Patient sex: M
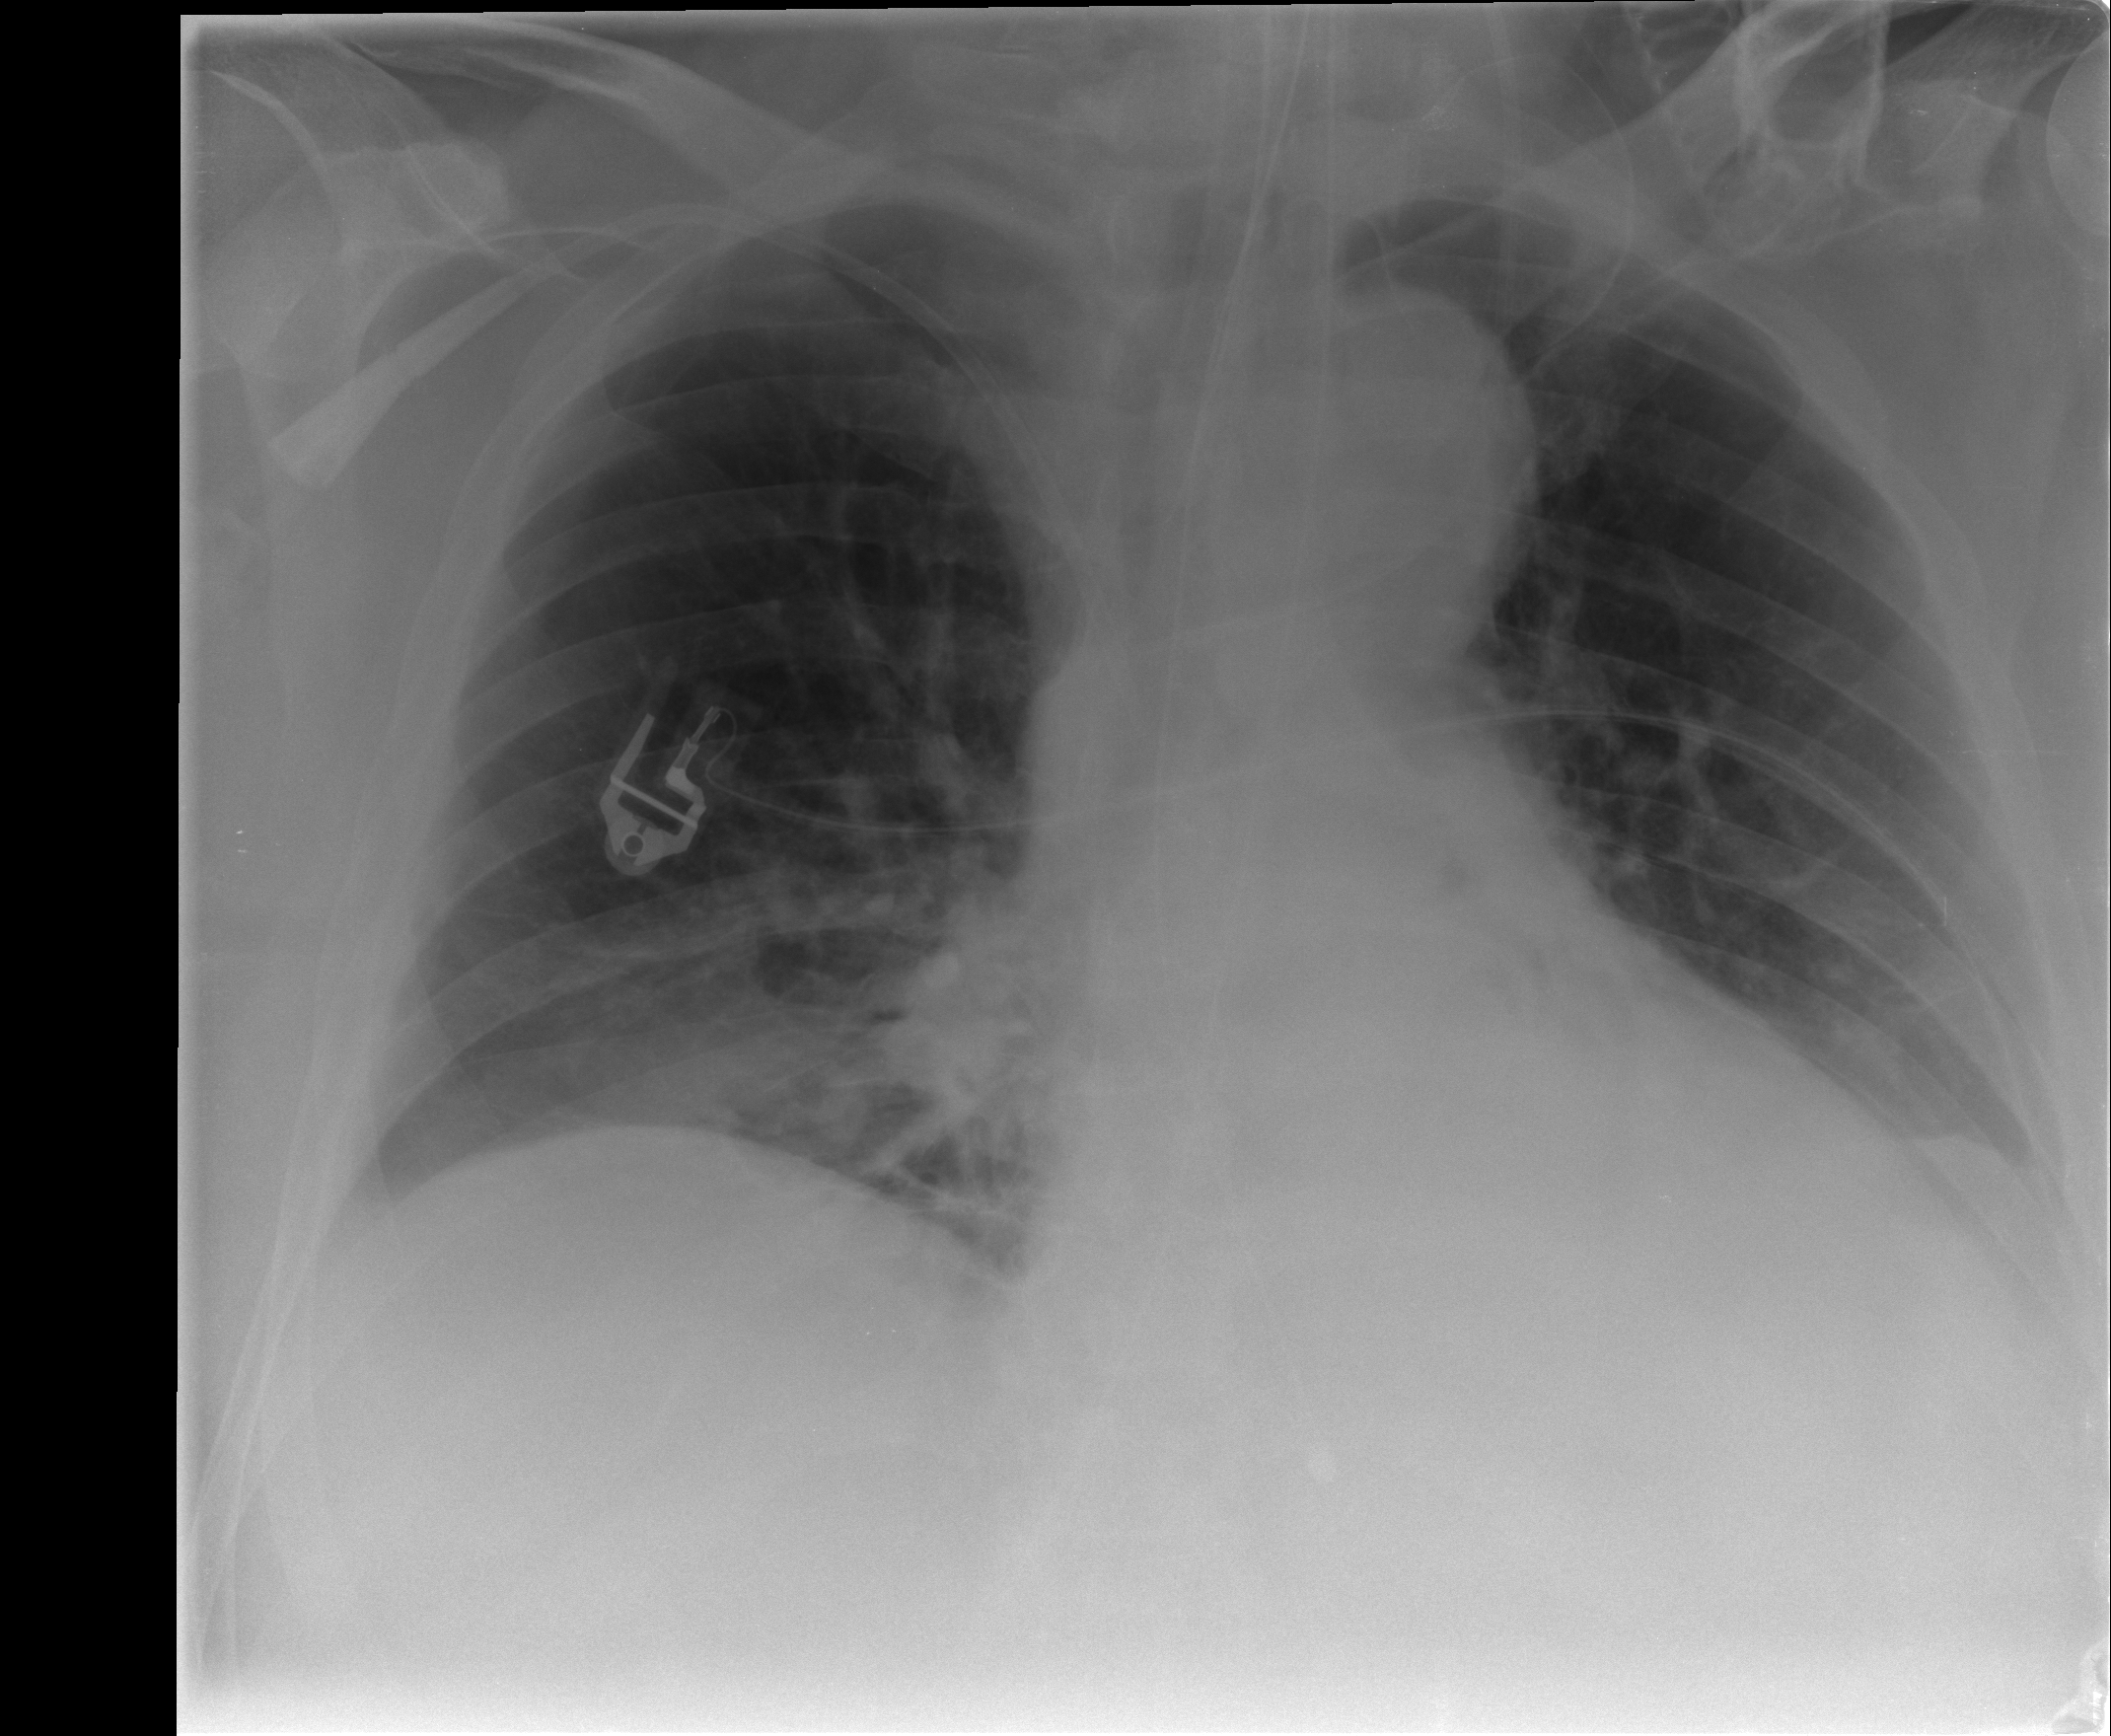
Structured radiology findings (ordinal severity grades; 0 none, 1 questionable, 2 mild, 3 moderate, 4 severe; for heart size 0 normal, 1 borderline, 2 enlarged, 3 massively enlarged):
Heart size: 1
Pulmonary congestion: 2
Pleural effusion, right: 1
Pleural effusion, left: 2
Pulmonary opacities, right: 0
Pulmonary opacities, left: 0
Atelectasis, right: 2
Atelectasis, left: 2